Question: I'm trying to find if it's possible (and how to do it, if it is) to put a fixed line on top of the terminal using zsh. I would like to put into this line some system's information (for example cpu usage, disk free space, ram's usage, etc) preserving the classic "scrolling behaviour".
I would use it in windowed terminals in my desktop.

Any idea/suggestion would be very apreciated, thank you!
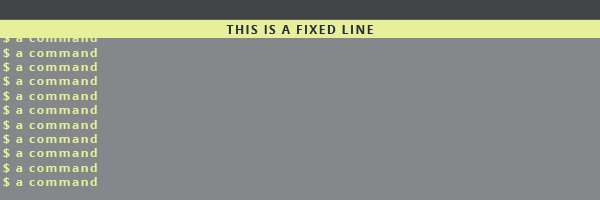
Answer: Instead of trying to do this in 'zsh' I would suggest using 'tmux' for that. If you set the following in your '~/tmux.conf' it should have the desired effect:
'''
set -g status-position top
set -g status-right '#(system-information-command)'
set -g status-intervall 10
'''
It will put a status bar on top, print the first line of 'system-information-command''s output in it and update every 10 seconds.
### Reasoning:
While it is quite easy to print something in the first line of a terminal from within 'zsh' and - if wanted - updating it constantly is not that much harder, preserving scrolling behaviour will be very hard, if not impossible with just 'zsh'.
The reason for that is that the scroll back buffer is maintained by the terminal and not by 'zsh'. Any output to the terminal is done at the current position of the cursor. If anything is already printed at or after the cursor position, it will be overwritten. There is no way to insert anything.
Unless the cursor is explicitly set to a position it will be at the end of the last output, most of the time that is at the very bottom of the terminal. As said putting the cursor in the first line, writing something and resetting at to its previous position is quite easy. anything that was in the first line before printing the status line will be overwritten. 'zsh' can only write to the terminal, it cannot read from the previous output. So whatever the status bar overwrites it cannot be restored.
If you scroll up in the terminal the previously printed status line will move down together with the rest of the terminal's content. If the output of a command is higher than the terminal, at least one line will be overwritten.
'tmux' is a terminal multiplexer. It essentially runs a terminal (or more of them) inside your terminal. 'zsh' and any program started in it would then run in the 'inner' terminal. Therewhile status line would be printed to the 'outer' terminal and not interfere with the shell's output.